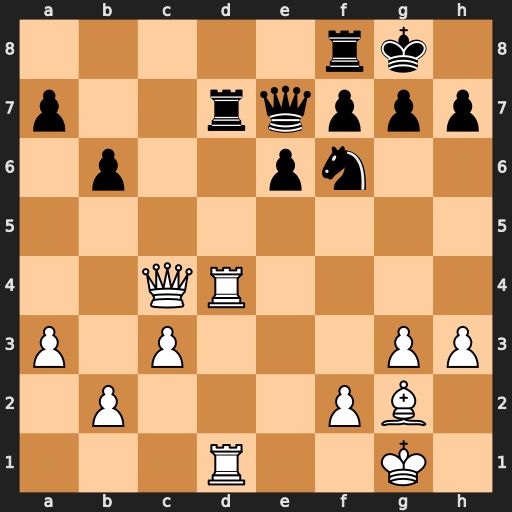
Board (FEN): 5rk1/p2rqppp/1p2pn2/8/2QR4/P1P3PP/1P3PB1/3R2K1
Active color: w
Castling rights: -
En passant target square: -
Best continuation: Rxd7 Nxd7 Qc7